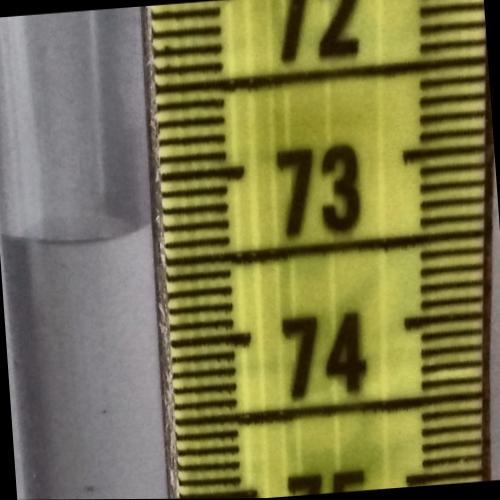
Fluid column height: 73.3 cm